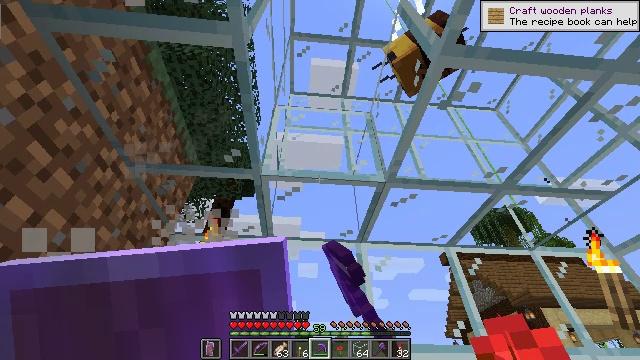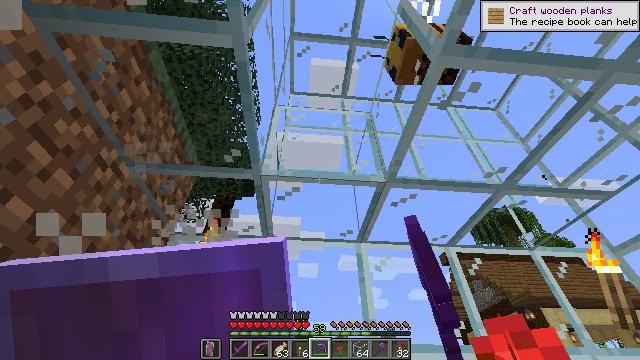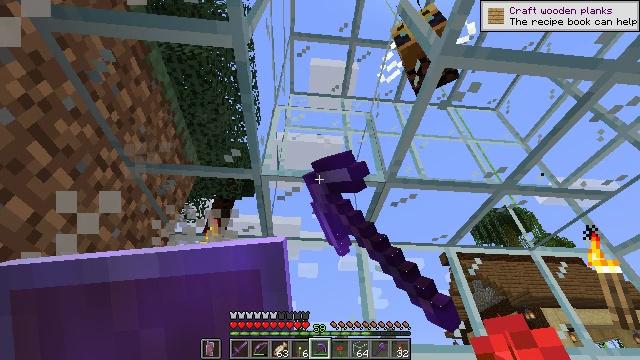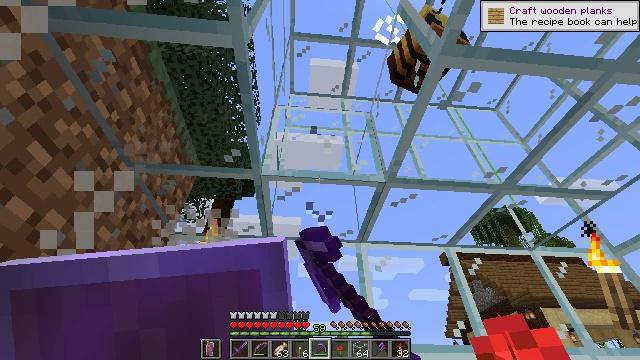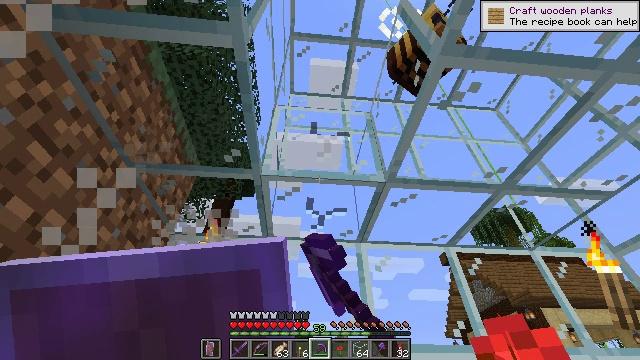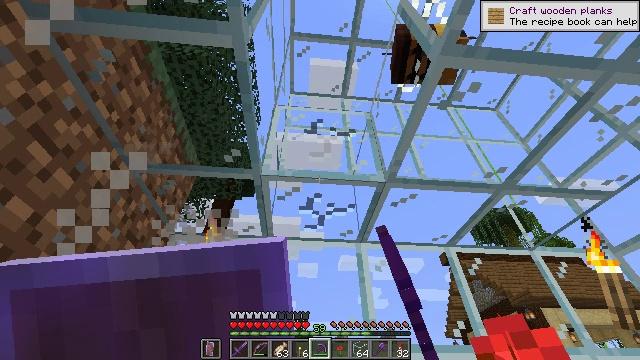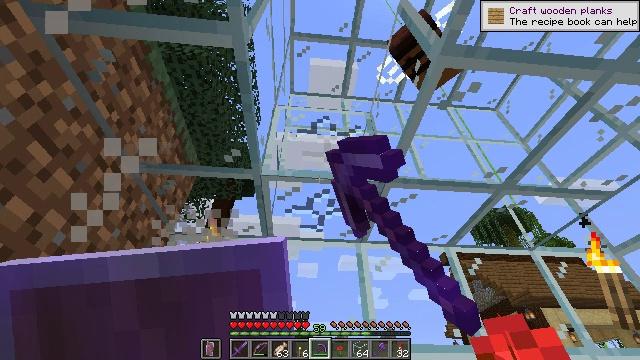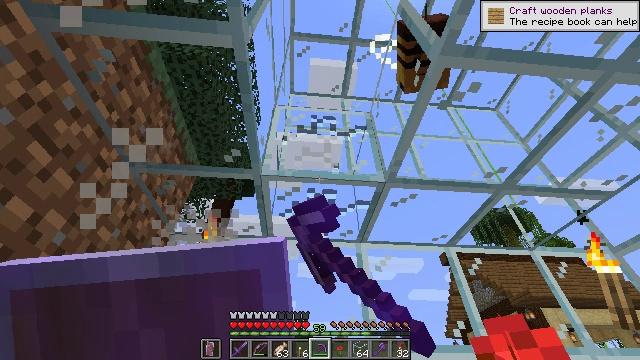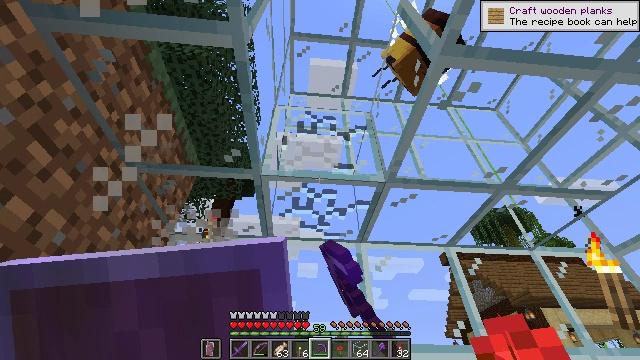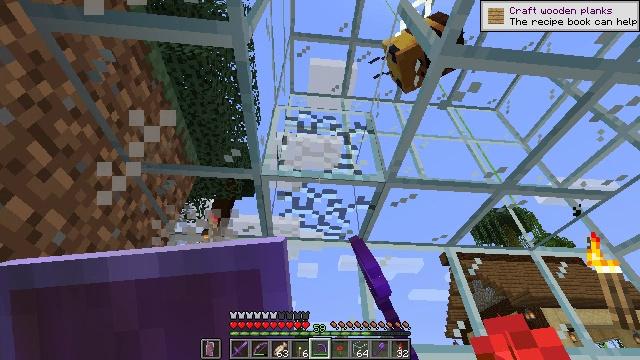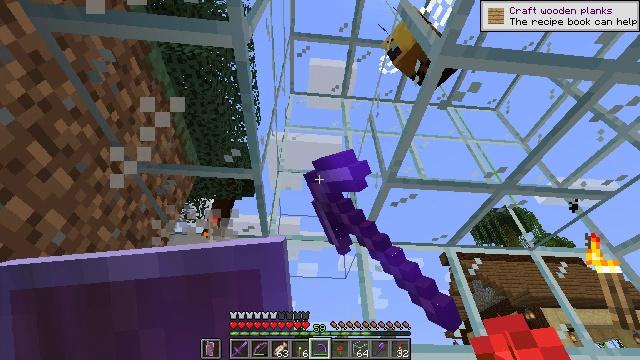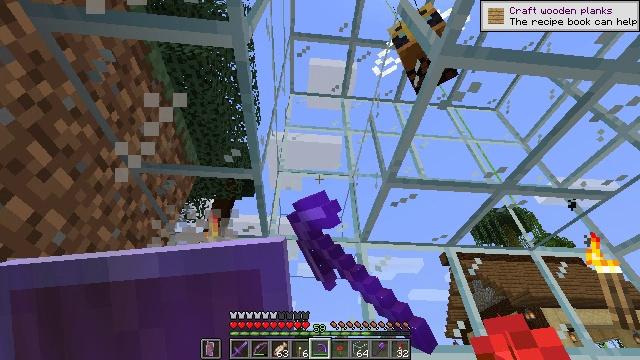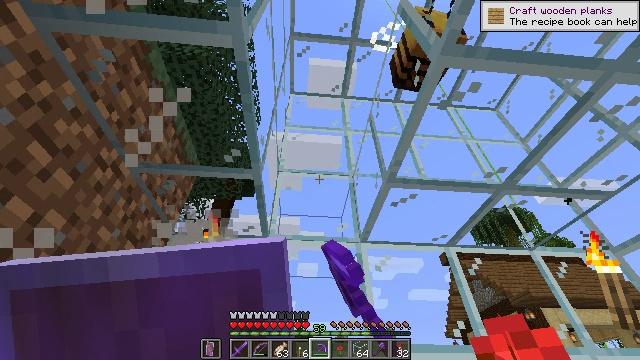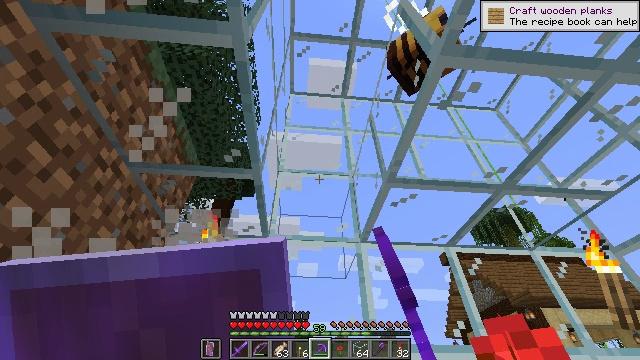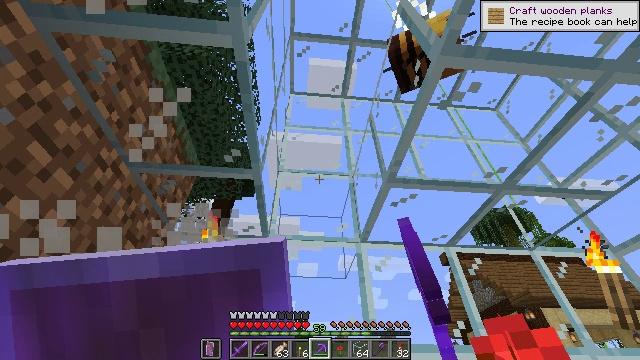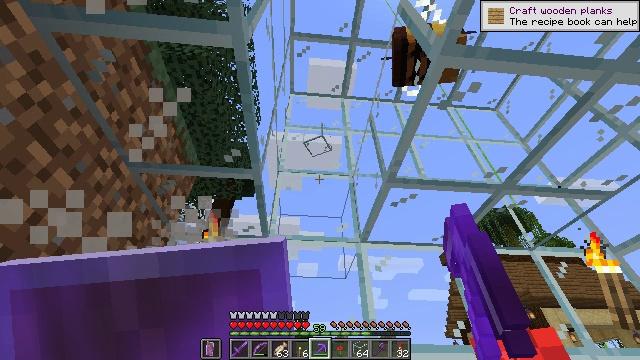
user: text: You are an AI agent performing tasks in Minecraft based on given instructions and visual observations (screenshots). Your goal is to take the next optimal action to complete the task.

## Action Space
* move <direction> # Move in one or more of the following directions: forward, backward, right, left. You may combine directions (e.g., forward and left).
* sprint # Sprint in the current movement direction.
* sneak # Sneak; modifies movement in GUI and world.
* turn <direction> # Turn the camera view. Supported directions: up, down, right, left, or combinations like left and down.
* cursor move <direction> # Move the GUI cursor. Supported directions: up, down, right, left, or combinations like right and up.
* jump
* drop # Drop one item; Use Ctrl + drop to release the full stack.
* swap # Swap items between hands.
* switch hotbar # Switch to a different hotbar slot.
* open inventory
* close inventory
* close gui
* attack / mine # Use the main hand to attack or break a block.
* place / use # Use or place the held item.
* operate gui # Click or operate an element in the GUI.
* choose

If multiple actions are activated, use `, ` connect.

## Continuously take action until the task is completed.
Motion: motion action
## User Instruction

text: Attack the glass to break it.
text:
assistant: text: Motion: attack / mine
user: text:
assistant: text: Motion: attack / mine
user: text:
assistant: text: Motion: attack / mine
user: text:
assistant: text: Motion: attack / mine
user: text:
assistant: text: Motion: attack / mine
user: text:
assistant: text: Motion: attack / mine
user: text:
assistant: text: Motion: attack / mine
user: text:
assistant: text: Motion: attack / mine
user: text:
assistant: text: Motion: attack / mine
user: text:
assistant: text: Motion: attack / mine
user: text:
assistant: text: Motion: no_op
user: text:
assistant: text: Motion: no_op
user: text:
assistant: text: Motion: no_op
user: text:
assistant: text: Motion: no_op
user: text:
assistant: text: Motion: no_op
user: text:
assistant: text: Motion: no_op
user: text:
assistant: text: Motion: no_op
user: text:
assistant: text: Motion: no_op
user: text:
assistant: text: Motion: no_op
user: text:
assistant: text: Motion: no_op
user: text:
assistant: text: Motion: no_op
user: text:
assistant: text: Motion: no_op
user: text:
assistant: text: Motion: no_op
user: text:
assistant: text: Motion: no_op
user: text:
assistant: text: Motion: move forward
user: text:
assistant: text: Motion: move forward
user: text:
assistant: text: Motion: move forward
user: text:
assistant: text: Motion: move forward
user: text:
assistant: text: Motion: no_op
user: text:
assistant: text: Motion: no_op